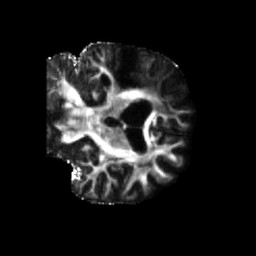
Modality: FA
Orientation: coronal
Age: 52
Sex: male
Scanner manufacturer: siemens
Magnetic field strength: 3 T
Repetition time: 5.47 s
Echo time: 0.0854 s